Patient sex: M
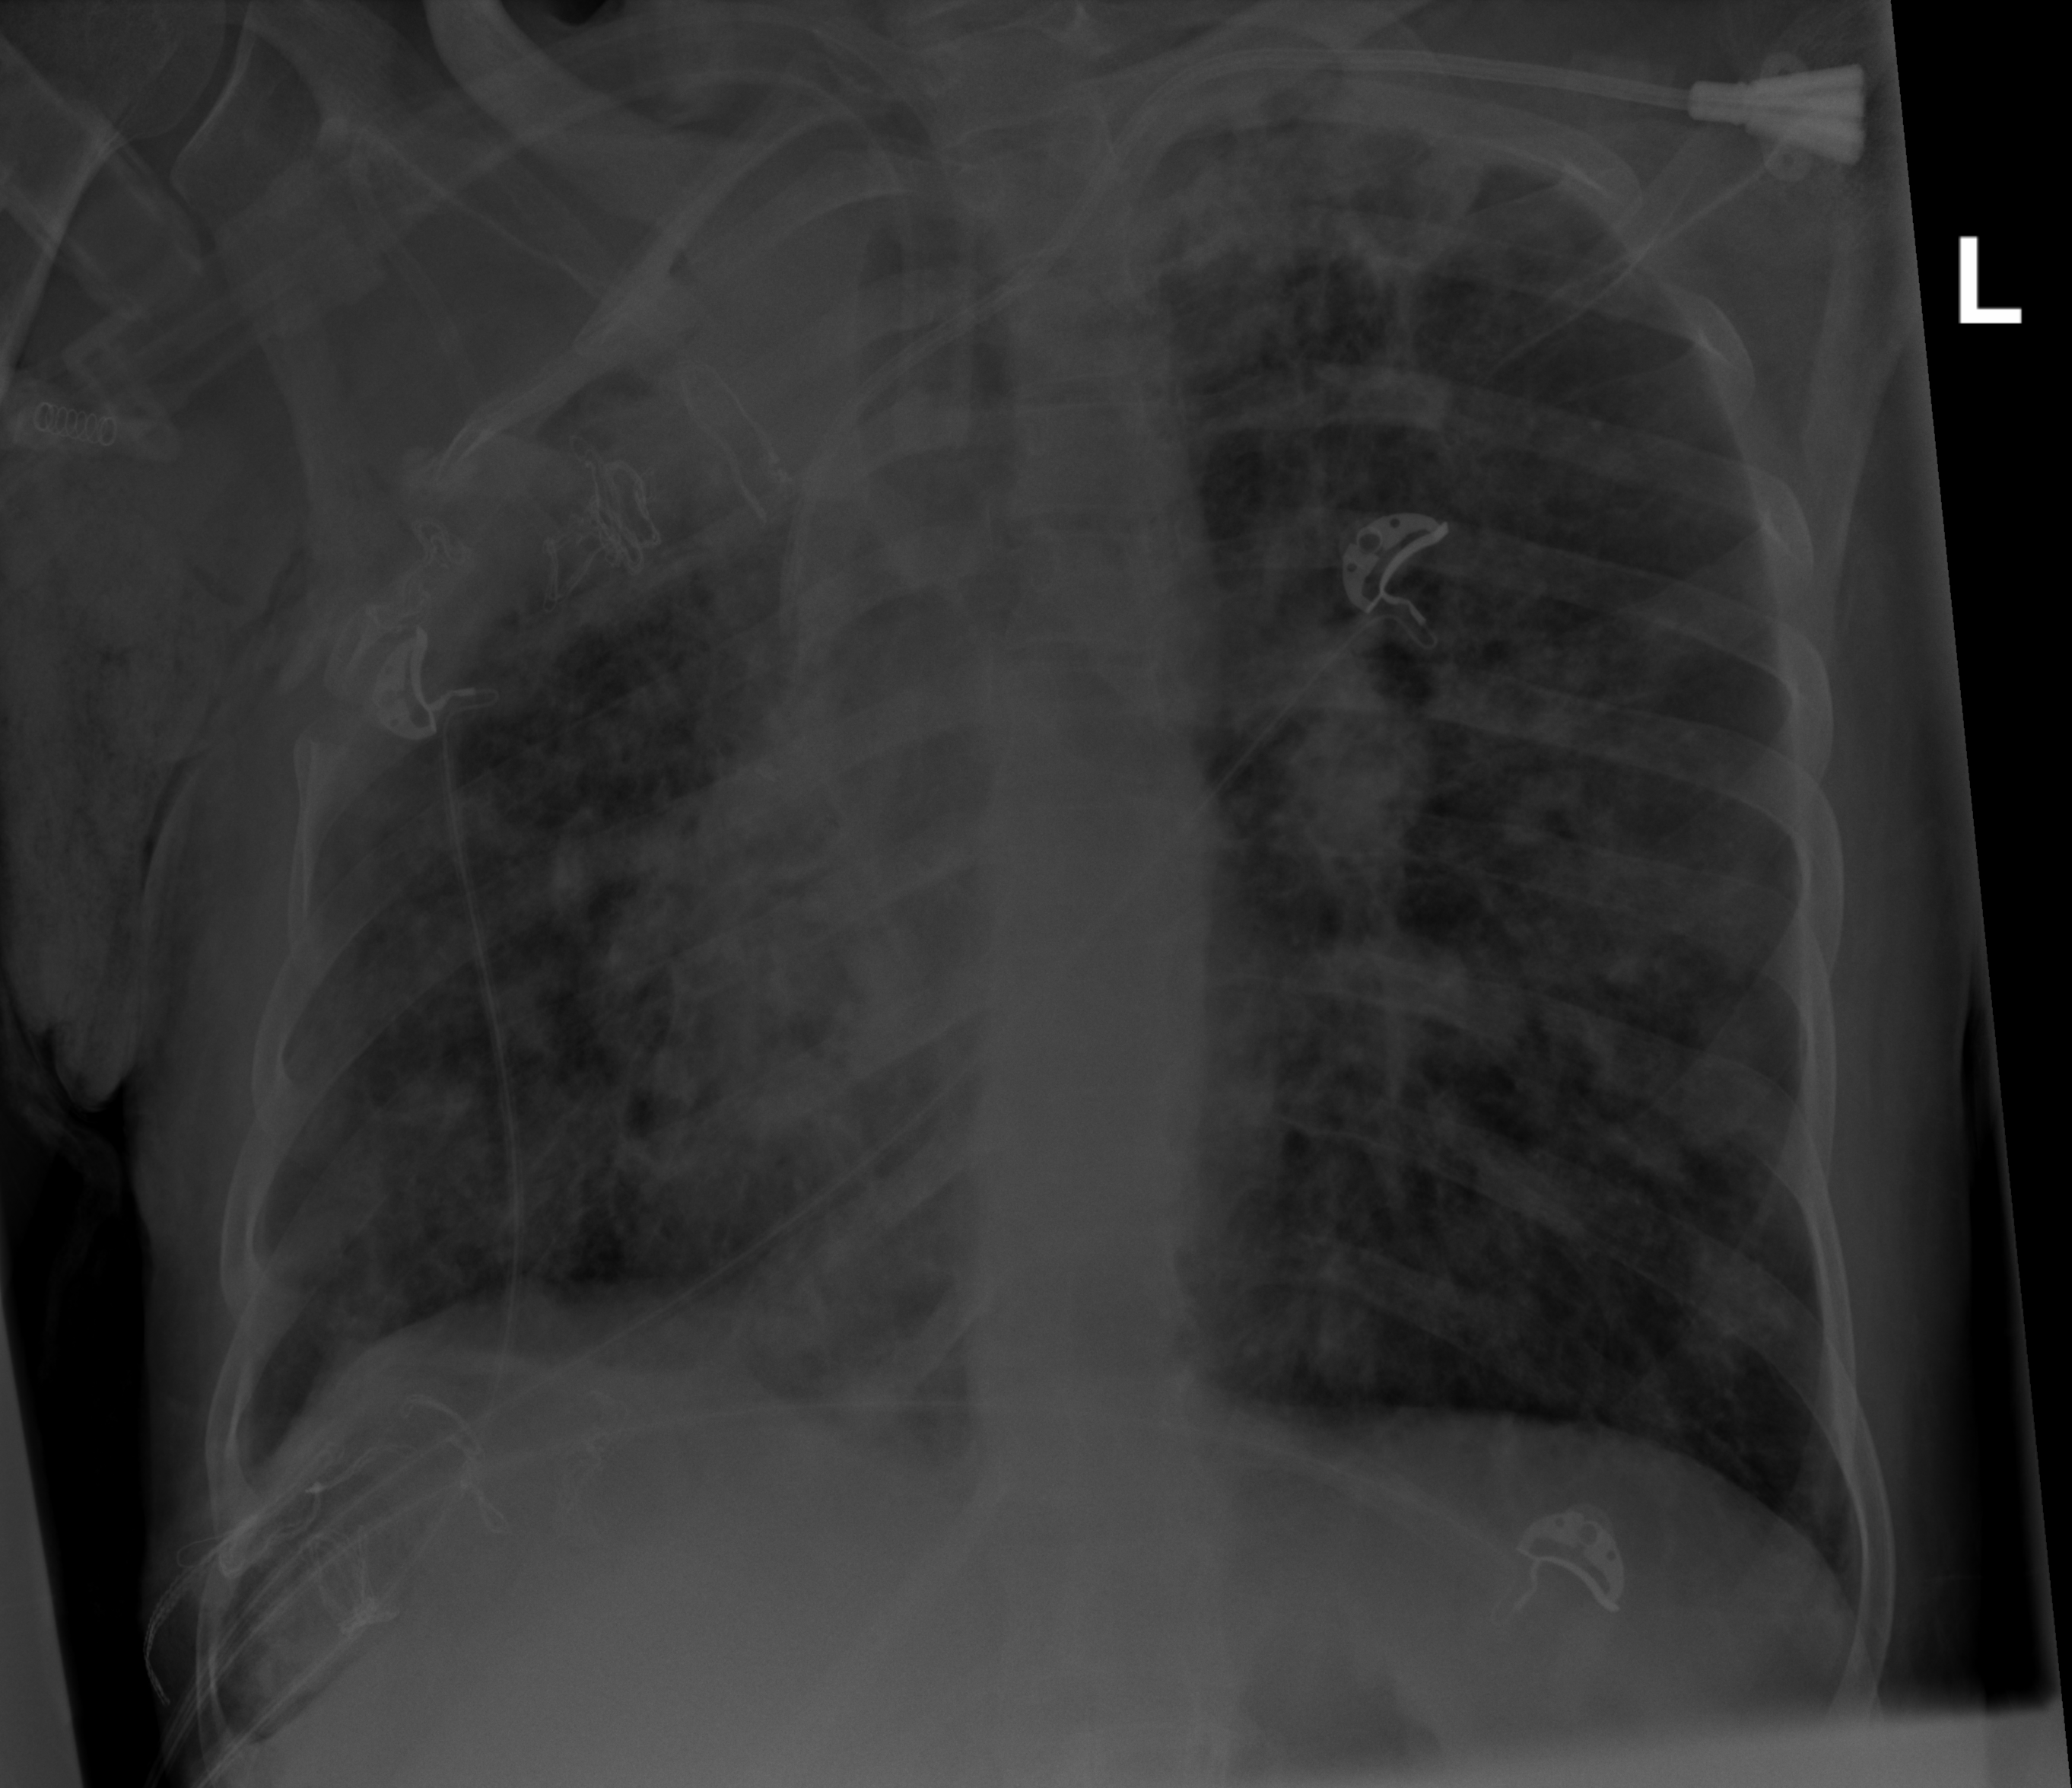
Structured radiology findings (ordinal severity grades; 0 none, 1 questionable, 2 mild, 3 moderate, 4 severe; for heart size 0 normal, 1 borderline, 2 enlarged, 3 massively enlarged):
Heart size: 0
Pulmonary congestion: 2
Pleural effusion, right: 3
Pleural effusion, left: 0
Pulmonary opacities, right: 4
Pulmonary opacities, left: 3
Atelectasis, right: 3
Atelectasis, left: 2